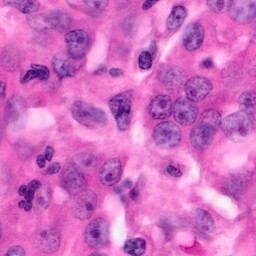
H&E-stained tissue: Pancreatic